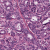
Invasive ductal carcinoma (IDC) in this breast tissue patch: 1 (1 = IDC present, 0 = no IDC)